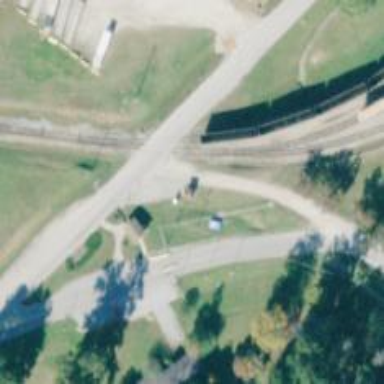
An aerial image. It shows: Railway level crossing.